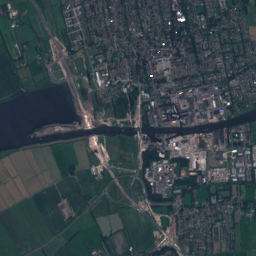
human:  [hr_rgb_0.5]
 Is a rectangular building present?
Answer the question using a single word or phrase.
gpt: yes

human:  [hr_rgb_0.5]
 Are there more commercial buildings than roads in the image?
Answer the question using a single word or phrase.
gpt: no

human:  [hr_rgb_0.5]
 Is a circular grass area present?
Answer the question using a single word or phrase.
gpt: yes

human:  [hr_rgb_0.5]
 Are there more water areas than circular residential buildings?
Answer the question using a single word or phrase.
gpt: yes

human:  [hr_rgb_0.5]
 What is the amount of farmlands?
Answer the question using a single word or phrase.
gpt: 27

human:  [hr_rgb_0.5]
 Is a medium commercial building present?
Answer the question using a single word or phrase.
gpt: yes

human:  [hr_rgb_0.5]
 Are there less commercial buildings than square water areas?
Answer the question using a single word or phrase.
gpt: no

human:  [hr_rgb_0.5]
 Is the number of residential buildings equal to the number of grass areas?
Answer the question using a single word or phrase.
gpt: no

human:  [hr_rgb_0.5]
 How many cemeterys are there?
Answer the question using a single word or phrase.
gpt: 2

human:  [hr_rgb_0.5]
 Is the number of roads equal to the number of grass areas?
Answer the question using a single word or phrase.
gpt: no

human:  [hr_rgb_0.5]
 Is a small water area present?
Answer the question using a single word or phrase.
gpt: yes

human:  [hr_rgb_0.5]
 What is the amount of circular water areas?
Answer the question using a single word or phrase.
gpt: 4

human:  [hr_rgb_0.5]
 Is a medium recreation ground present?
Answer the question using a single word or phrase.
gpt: no

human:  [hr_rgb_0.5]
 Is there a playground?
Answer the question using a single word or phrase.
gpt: yes

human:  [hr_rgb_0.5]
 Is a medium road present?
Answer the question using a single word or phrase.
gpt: no

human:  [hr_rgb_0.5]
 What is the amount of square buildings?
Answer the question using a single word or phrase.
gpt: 29

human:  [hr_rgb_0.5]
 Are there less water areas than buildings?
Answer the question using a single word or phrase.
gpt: yes

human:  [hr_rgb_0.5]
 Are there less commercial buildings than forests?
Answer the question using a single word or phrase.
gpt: no

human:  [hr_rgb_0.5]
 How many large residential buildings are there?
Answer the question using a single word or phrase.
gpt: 6

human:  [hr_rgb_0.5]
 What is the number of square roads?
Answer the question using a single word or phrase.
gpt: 0

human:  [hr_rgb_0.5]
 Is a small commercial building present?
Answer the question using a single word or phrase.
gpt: yes

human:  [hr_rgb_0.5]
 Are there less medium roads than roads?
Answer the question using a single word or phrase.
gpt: yes

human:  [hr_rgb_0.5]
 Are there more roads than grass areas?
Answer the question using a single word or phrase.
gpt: yes

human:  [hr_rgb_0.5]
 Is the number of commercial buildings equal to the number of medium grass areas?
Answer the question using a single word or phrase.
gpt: no

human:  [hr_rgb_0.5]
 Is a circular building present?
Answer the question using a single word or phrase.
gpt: yes

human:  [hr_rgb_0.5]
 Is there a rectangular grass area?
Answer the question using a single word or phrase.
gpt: yes

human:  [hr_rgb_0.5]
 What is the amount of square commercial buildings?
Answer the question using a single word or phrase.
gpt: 0

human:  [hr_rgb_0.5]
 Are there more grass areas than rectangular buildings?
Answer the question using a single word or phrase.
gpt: no

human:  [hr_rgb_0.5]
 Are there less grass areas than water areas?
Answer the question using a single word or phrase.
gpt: no

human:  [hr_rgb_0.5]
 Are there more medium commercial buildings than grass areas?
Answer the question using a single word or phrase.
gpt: no

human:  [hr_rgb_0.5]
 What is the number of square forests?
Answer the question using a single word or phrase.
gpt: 0

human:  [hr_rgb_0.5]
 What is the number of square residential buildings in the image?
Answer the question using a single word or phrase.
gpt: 29

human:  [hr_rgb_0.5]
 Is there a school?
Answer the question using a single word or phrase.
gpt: yes

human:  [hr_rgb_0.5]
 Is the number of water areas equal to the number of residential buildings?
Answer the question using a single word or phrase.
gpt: no

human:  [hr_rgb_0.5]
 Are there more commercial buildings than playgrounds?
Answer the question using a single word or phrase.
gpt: yes

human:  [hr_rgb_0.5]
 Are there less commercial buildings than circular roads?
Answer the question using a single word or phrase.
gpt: no